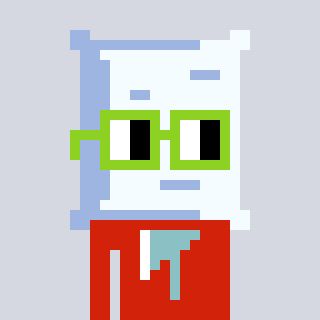
a pixel art character with square light green glasses, a pillow-shaped head and a red-colored body on a cool background